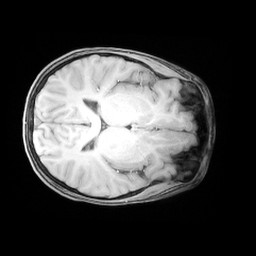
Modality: MP2RAGE
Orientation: axial
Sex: female
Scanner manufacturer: siemens
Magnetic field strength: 3 T
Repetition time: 5 s
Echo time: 0.00355 s